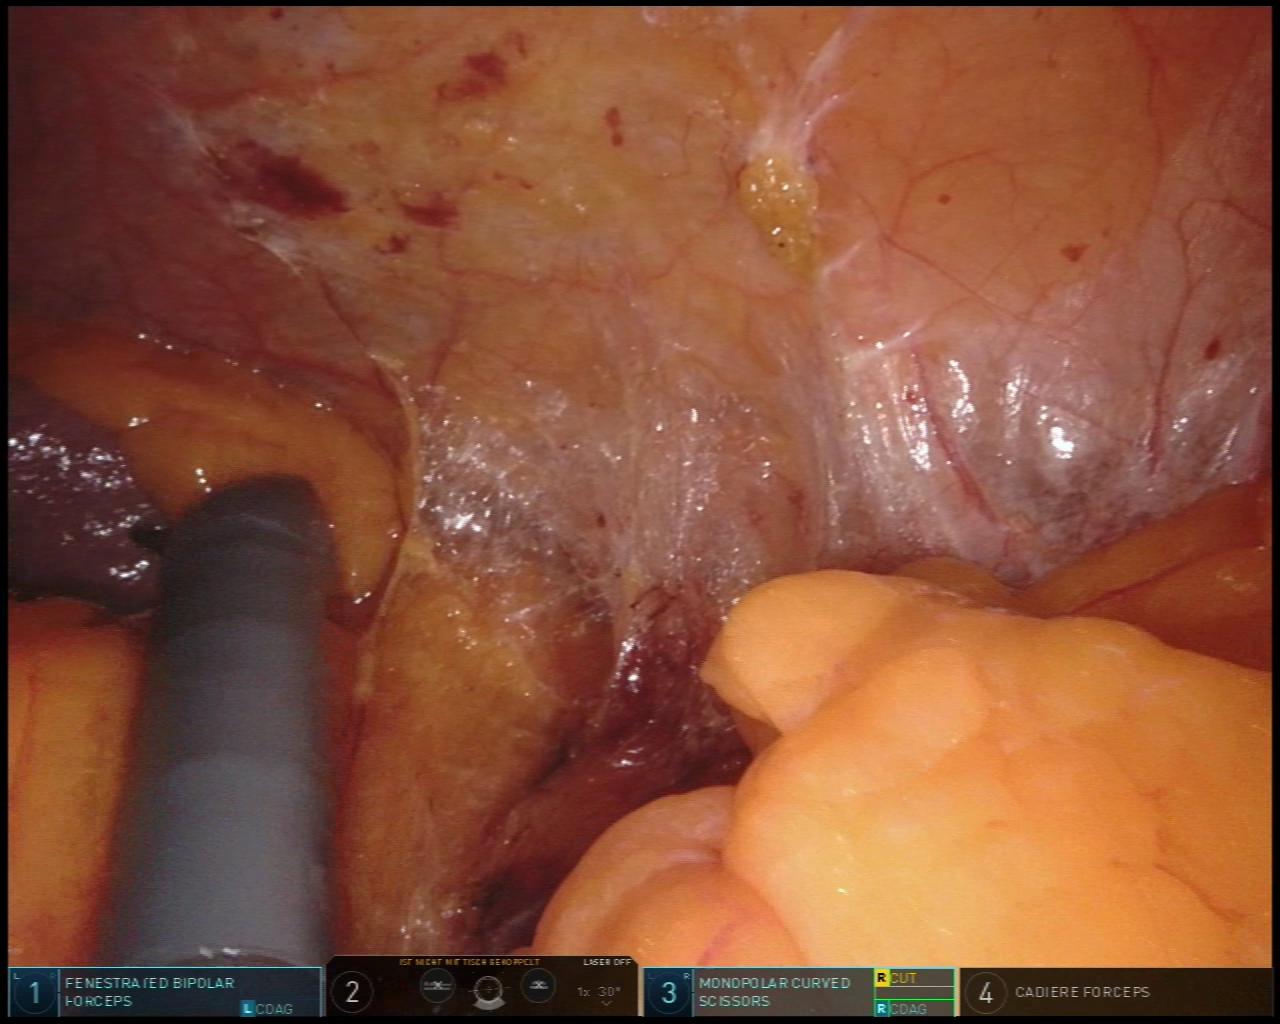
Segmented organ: spleen
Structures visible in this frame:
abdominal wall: yes
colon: no
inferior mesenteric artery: no
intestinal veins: no
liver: no
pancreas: no
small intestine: no
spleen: yes
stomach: no
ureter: no
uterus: no
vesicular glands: no